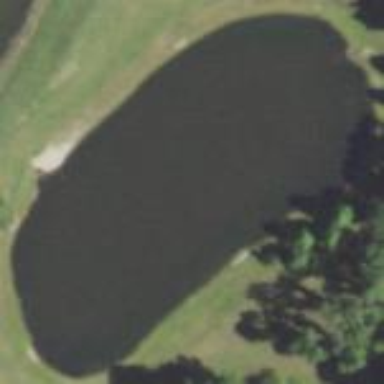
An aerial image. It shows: Pond with natural water.